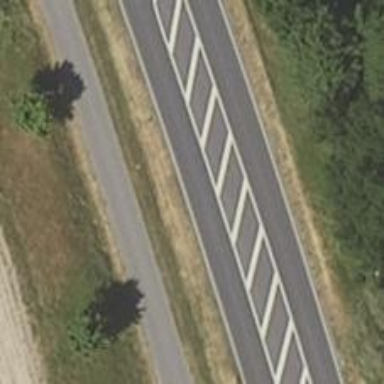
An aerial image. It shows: Asphalt motorway of trunk classification.